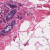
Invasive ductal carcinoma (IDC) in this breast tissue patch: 0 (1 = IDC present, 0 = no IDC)